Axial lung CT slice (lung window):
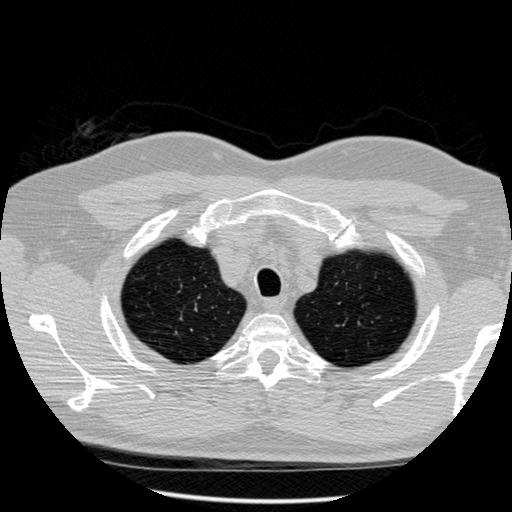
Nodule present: no